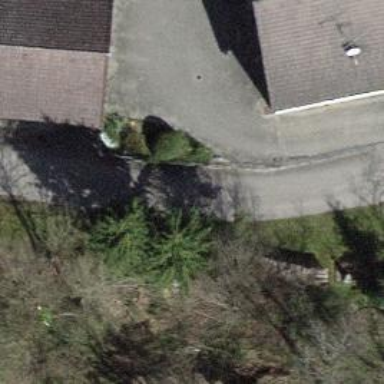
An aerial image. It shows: Asphalt road in residential area.